Field crop: tomato
Growth stage: 2
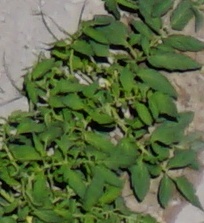
Species: tomato